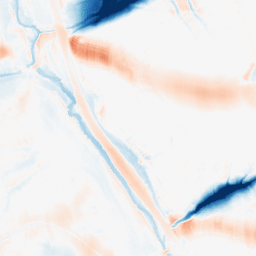
Category: morphological
Decomposition family: morphological_ellipse
Decomposition parameters: operation: average
width: 50
height: 30
Upsampling method: quartic
Upsampling parameters: scale: 4
Upsampling scale: 4